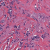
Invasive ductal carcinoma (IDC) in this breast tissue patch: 1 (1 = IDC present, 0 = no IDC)